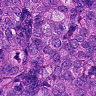
Metastatic tissue present: yes